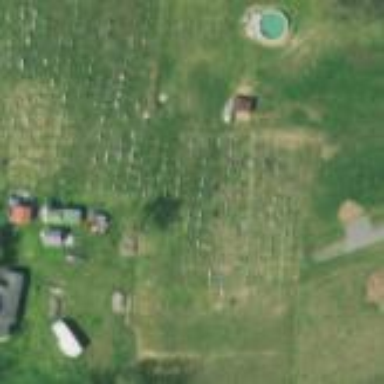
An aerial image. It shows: Cemetery.